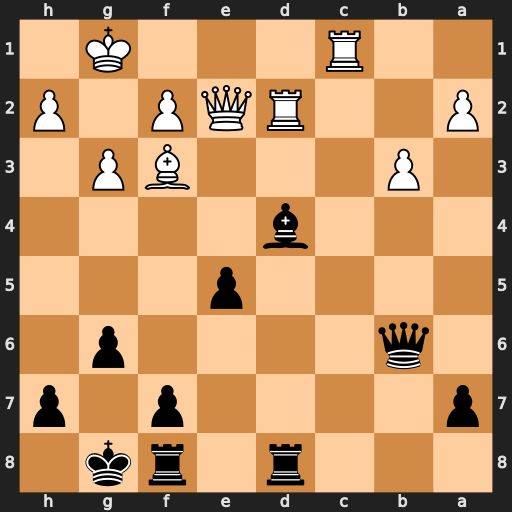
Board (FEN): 3r1rk1/p4p1p/1q4p1/4p3/3b4/1P3BP1/P2RQP1P/2R3K1
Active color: b
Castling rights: -
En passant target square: -
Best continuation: Bxf2+ Qxf2 Rxd2 Qxb6 axb6